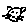
Label: cat